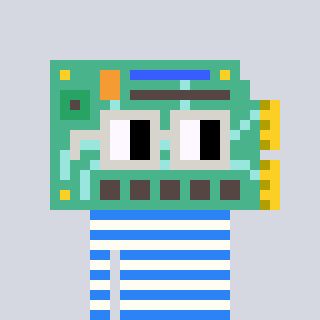
a pixel art character with square light gray glasses, a chipboard-shaped head and a grayscale-colored body on a cool background